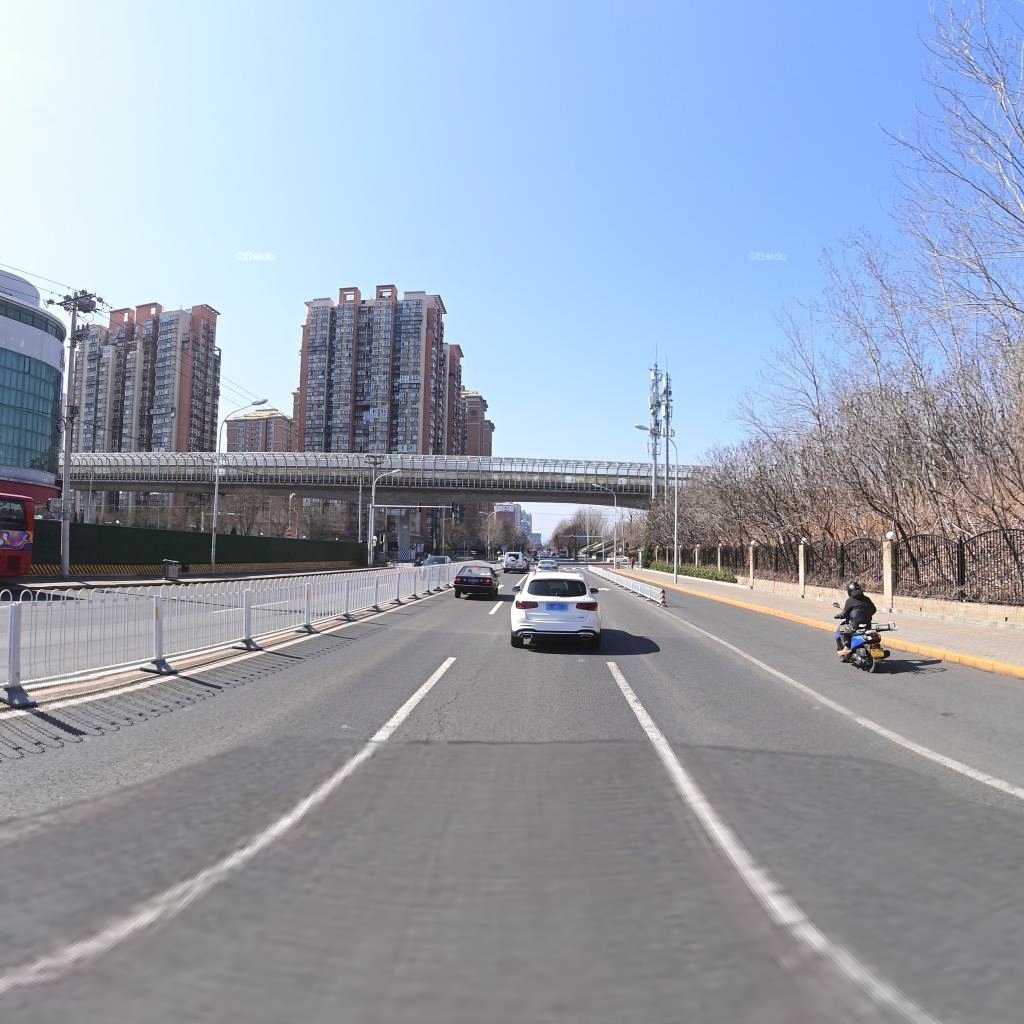
Region: Chaoyang
Road damage annotations: longitudinal crack